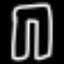
Label: pants